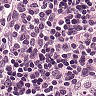
Metastatic tissue present: no